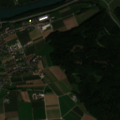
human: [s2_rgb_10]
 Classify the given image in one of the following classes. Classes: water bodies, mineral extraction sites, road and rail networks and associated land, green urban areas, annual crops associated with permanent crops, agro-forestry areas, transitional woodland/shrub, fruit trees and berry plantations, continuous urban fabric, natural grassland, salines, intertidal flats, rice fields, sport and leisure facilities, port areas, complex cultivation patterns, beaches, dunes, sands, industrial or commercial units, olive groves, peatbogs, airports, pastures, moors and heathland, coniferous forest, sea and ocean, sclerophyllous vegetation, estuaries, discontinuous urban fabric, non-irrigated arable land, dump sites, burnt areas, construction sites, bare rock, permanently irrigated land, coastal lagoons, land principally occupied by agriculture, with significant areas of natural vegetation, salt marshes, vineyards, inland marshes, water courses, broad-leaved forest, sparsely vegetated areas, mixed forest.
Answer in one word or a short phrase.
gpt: discontinuous urban fabric, non-irrigated arable land, mixed forest, water courses